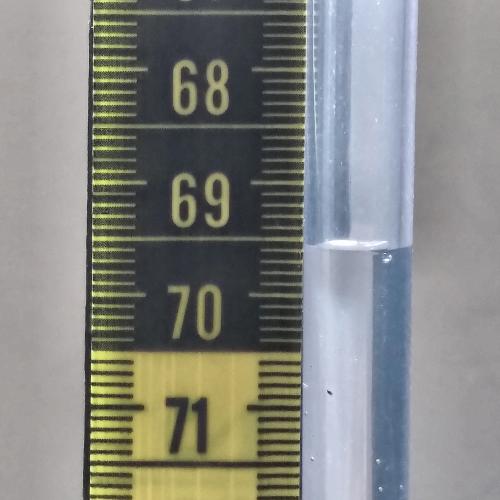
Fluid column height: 69.6 cm